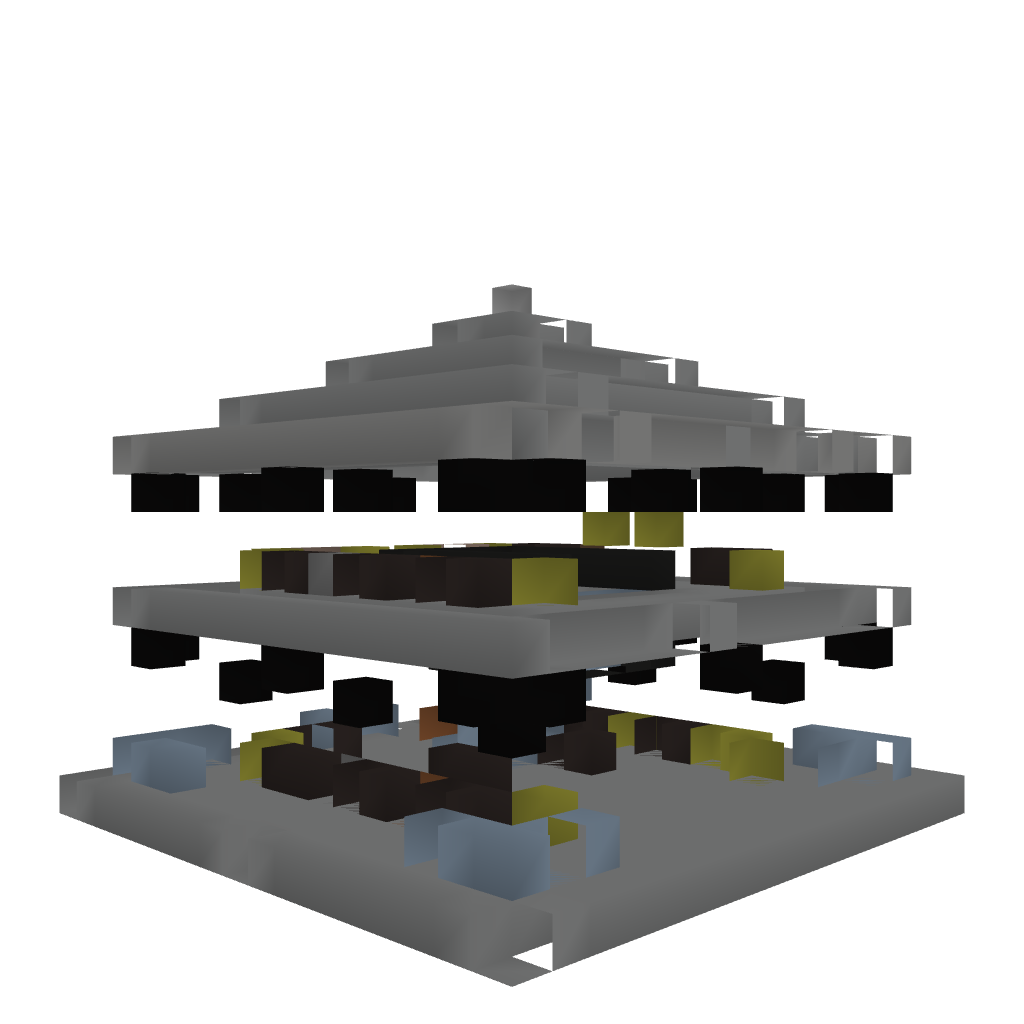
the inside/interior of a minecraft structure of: BigHouse